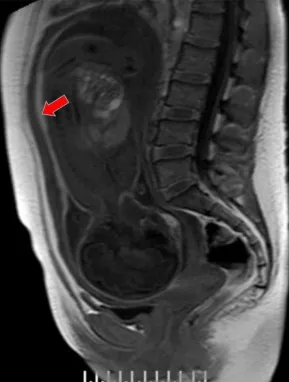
MRI film showing the original lesion in the anterior uterine wall.
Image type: radiology (mri)